Question: I used hexbin to generate the following plot. The code is as follows:
'''
plot(hexbin(fit[,1],fit[,2]))
'''

The current color is gray. Is that possible to change the color of points? In addition, are there any approaches to allow me add some identifications along with the points on the plot. Currently, each point on the plot may correspond to multiple data points. Can I mark each point with its pair of (x-value, y-value)? Thanks.
The data set of fit is like this
'''
ID V1 V2
1 -9.<PHONE> 1.751943612
2 -<PHONE> 0.067998776
3 -<PHONE> 0.067998776
4 3.<PHONE> 1.088934239
5 3.<PHONE> 1.097911743
6 3.<PHONE> 1.097911743
7 -<PHONE> 0.067998776
8 -<PHONE> 0.067998776
9 -<PHONE> 0.067998776
10 3.<PHONE> 1.088934239
11 3.<PHONE> 1.088934239
12 -13.<PHONE> -5.890093824
13 -9.<PHONE> 1.751943612
14 -<PHONE> -14.95128161
15 -<PHONE> -13.24860424
16 -<PHONE> -14.95128161
17 3.<PHONE> 1.088934239
18 4.712371 -1.967570575
19 2.<PHONE> -0.376915822
20 -9.<PHONE> 1.751943612
21 -9.<PHONE> 1.751943612
22 -9.<PHONE> 1.751943612
23 -9.<PHONE> 1.751943612
24 -9.<PHONE> 1.751943612
25 -9.<PHONE> 1.751943612
26 -9.<PHONE> 1.751943612
27 -9.<PHONE> 1.751943612
28 -9.<PHONE> 1.751943612
29 -9.<PHONE> 1.751943612
'''
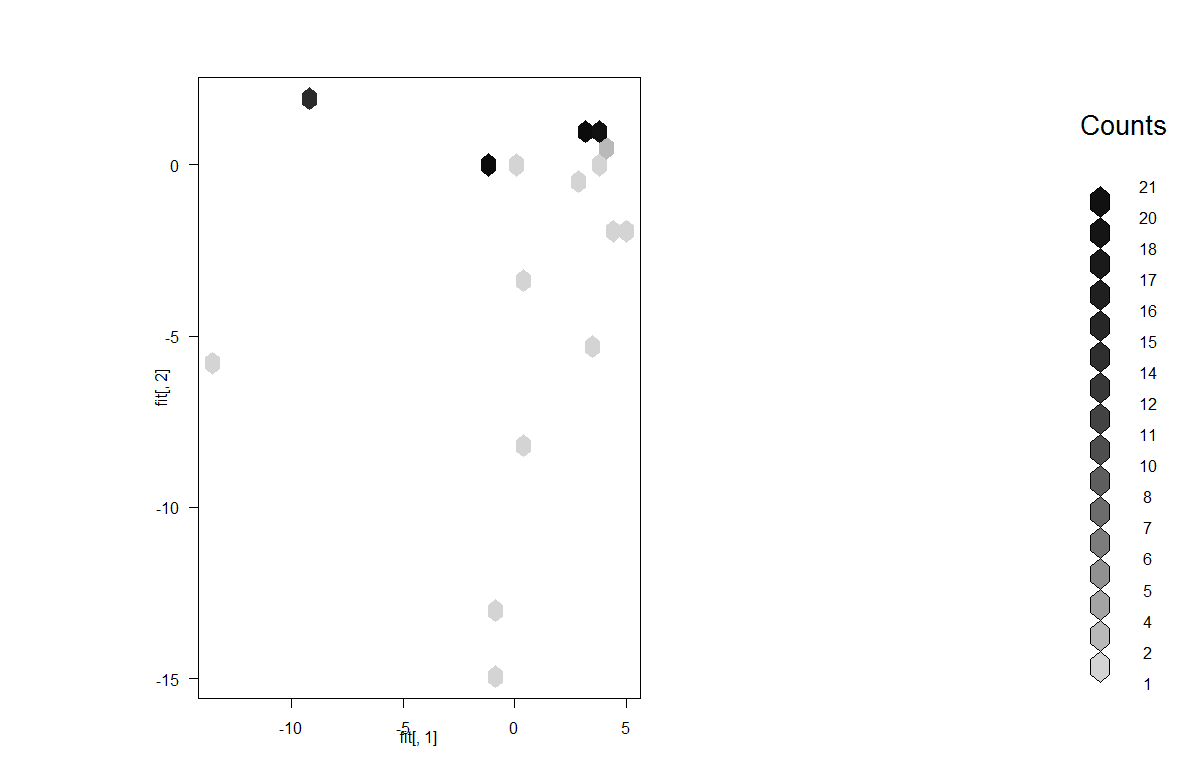
Answer: I suggest you look at grid.hexagons, i.e.,
'''
?grid.hexagons
'''
in R. The help page gives some good examples of how to play around with the color functions. Also, this question has been more or less answered before:
<URL>
so hopefully that helps you out. I wasn't able to figure out how to add the text to the plot yet though.